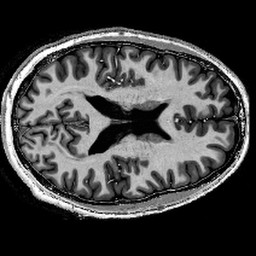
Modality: T1w
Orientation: axial
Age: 25
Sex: male
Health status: healthy
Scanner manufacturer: siemens
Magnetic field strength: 9.4 T
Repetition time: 6 s
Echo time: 0.003 s